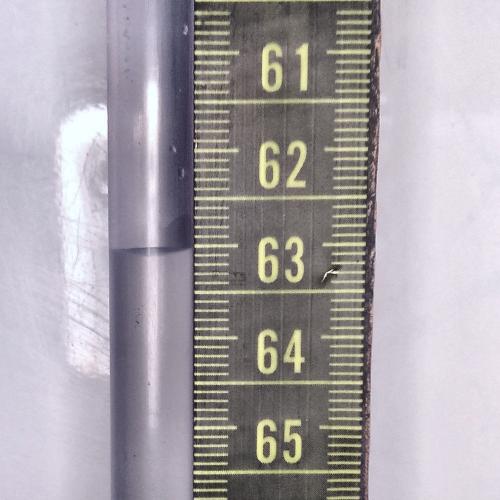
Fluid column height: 63.0 cm